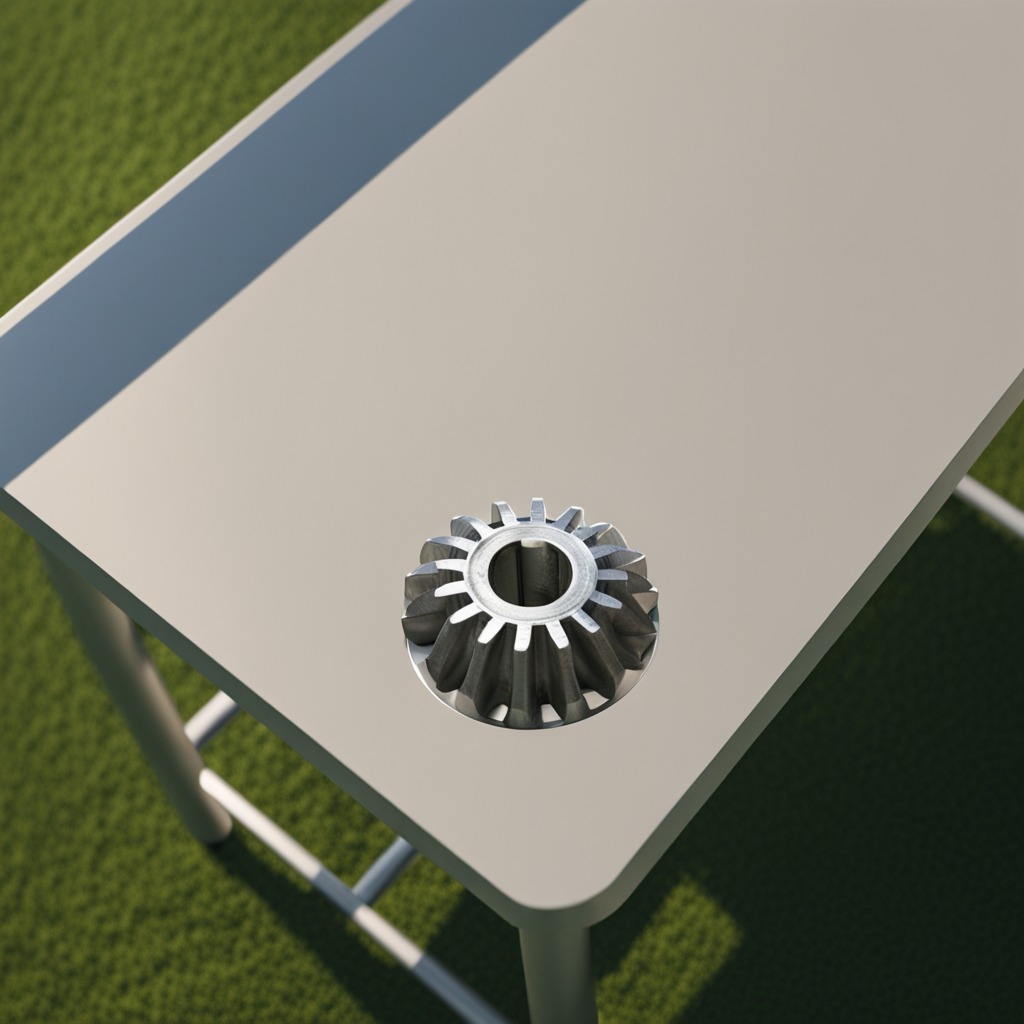
A steel gear with teeth is lying on a textured surface in a temporary outdoor tool station.